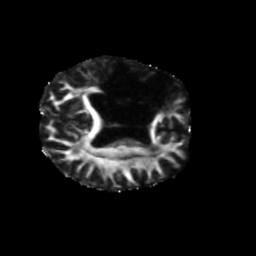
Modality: FA
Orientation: axial
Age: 66
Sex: female
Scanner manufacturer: siemens
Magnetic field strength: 3 T
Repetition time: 5.47 s
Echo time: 0.0854 s